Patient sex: M
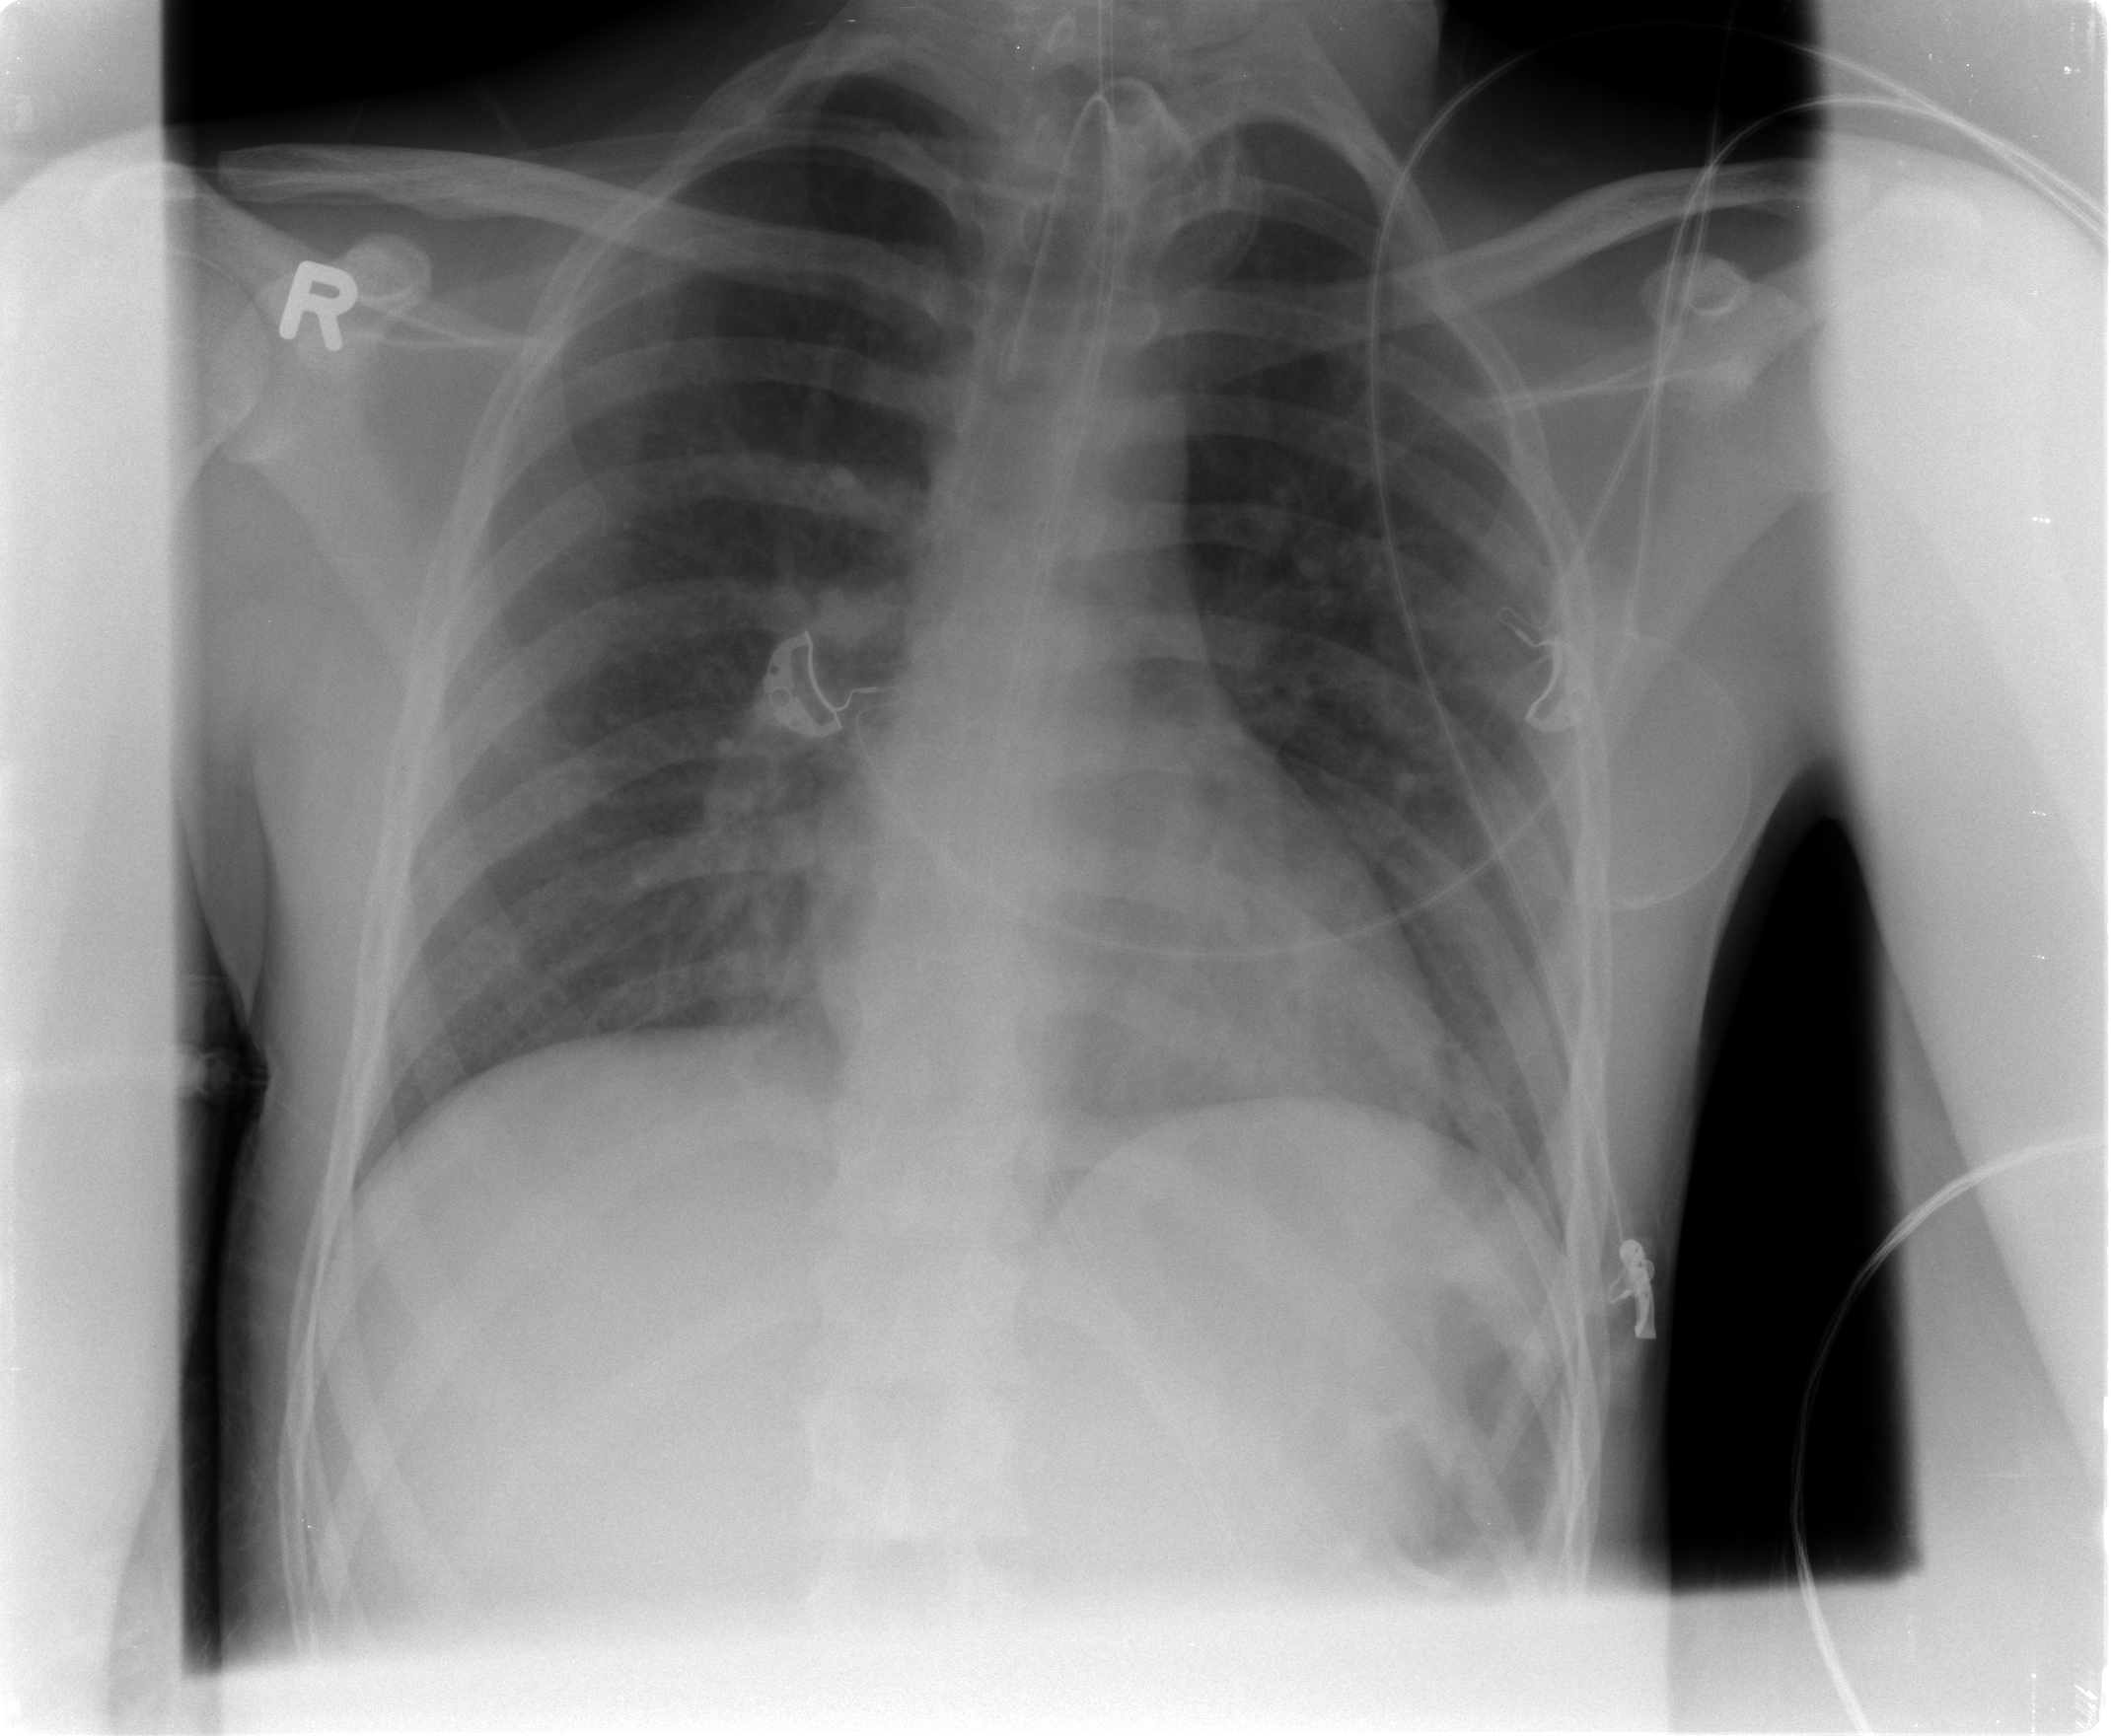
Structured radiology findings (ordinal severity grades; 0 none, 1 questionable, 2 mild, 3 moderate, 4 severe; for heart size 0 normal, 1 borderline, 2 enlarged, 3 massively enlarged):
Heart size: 0
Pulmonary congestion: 0
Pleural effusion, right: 0
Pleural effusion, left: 0
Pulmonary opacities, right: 0
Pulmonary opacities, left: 0
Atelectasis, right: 0
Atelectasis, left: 1